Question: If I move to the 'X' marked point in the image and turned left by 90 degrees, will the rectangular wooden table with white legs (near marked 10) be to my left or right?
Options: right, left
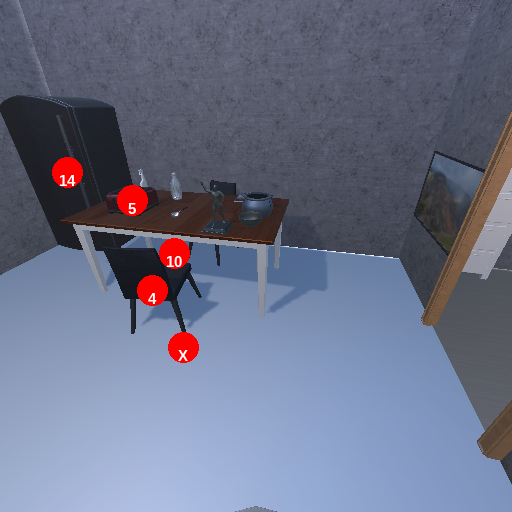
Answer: right